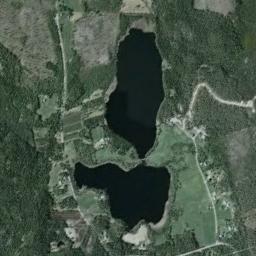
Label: lake